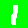
Digit: 1